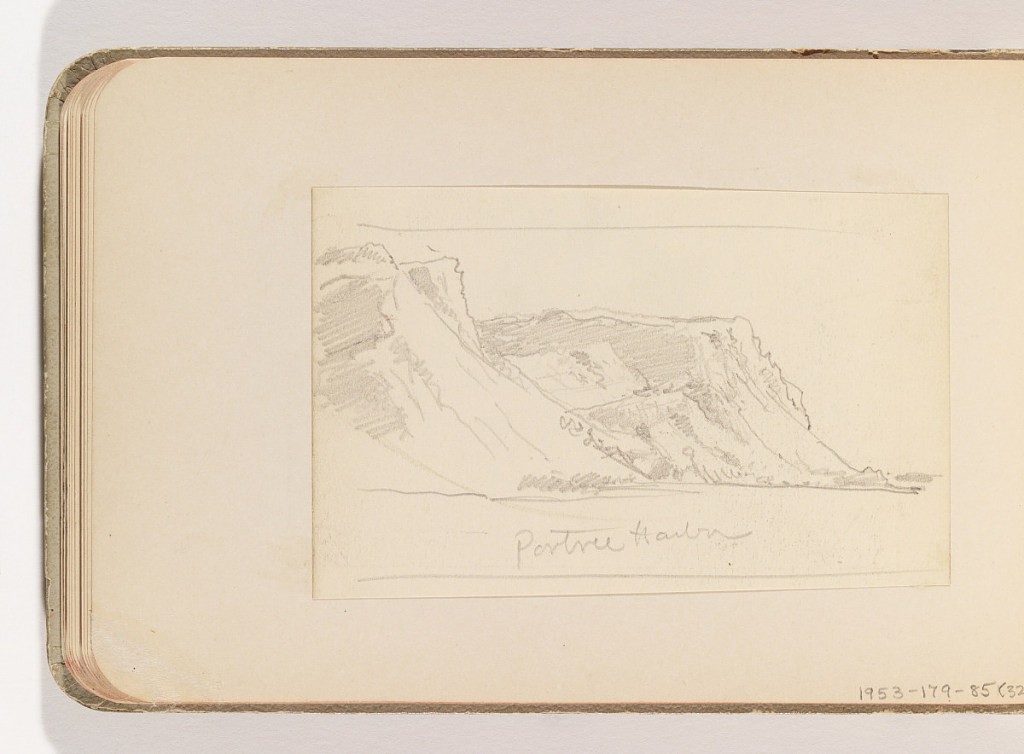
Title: Cliffs over Portree Harbor
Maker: William Trost Richards, American, 1833–1905
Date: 1880
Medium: Graphite on white wove paper, lined
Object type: Album page
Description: Quick sketch of cliffs in middle distance over water in foreground